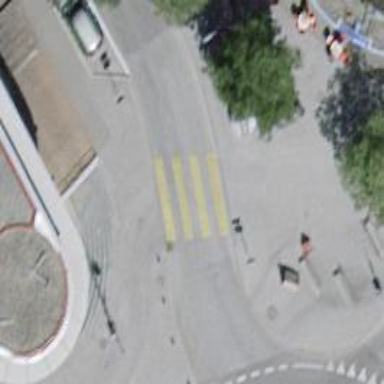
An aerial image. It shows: Kerb serving as barrier.